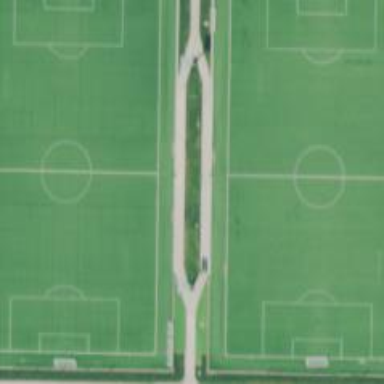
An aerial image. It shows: Artificial turf soccer pitch for leisure sport activities.